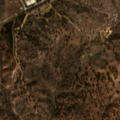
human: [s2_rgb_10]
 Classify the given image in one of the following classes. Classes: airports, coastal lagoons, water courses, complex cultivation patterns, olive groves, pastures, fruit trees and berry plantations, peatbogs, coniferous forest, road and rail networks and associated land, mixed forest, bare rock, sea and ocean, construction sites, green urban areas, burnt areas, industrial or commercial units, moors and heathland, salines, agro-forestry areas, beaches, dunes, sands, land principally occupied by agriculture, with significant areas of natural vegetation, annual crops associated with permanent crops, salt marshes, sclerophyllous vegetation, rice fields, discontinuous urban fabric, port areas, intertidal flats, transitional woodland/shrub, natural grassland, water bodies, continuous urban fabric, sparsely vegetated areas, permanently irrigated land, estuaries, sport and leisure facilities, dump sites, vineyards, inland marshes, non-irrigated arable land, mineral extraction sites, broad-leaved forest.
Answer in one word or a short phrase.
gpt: agro-forestry areas, broad-leaved forest, sclerophyllous vegetation, transitional woodland/shrub